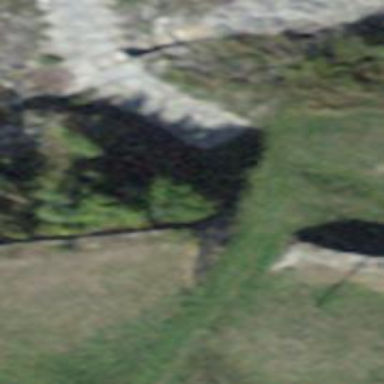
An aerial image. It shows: Wall barrier.